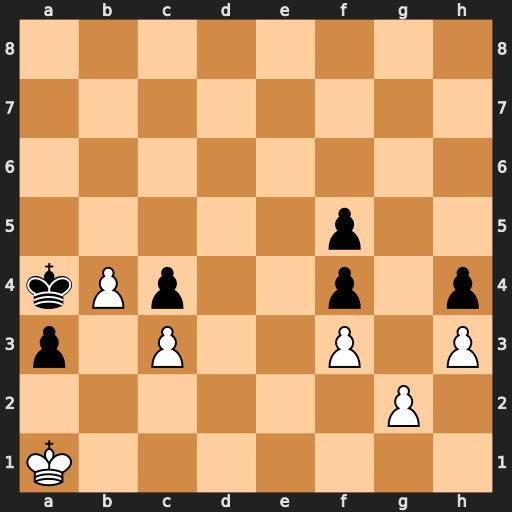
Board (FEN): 8/8/8/5p2/kPp2p1p/p1P2P1P/6P1/K7
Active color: w
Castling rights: -
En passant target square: -
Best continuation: Ka2 Kb5 Kxa3 Kc6 Ka4